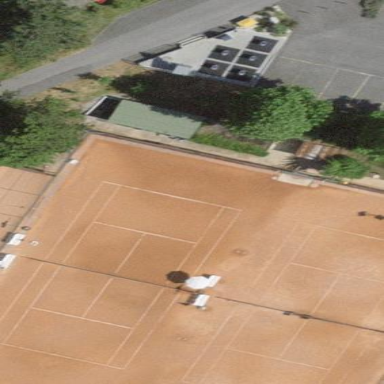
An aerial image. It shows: Clay tennis court pitch.